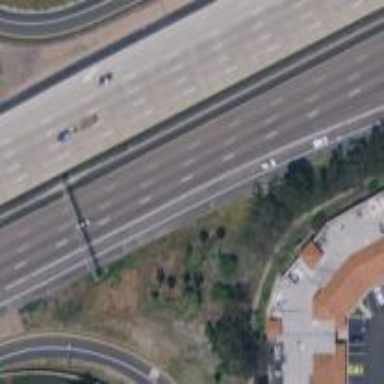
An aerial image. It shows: Motorway junction.